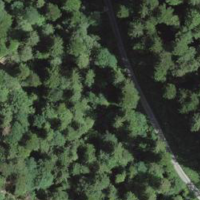
EUNIS habitat code: 43
Species observed at this site:
Heracleum sphondylium